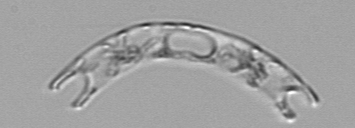
Label: Eucampia